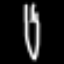
Label: fork